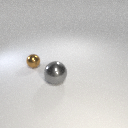
small brown metal sphere to the left of large gray metal sphere